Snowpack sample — Loveland Pass, Silver Plume, Colorado, USA (2/11/26, 12:00 PM MST)
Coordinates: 39.663, -105.886
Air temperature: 35 °F
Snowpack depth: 82 cm
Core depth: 20 cm
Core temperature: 17.6 °F
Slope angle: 13°, slope face: 12°
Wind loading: high
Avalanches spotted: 1
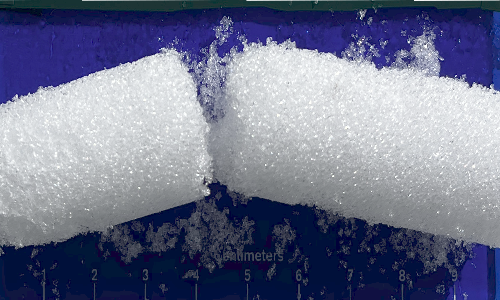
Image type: core
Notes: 1 small avalanche spotted on the north side of the bowl, lots of wind loading